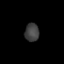
Tissue: prostate
Cell type: T cells
Senescence score: 0.3053
Nuclear area (px): 254
Mean DAPI intensity: 63.547